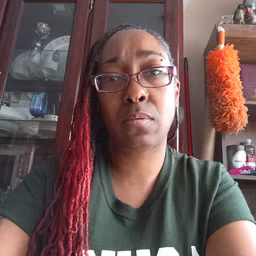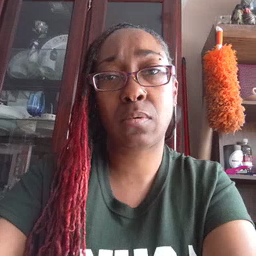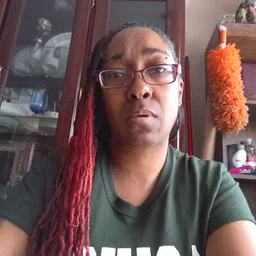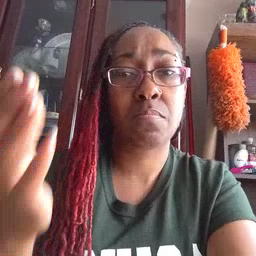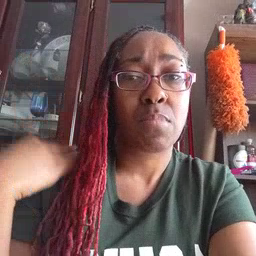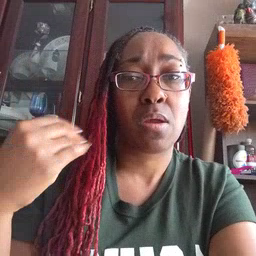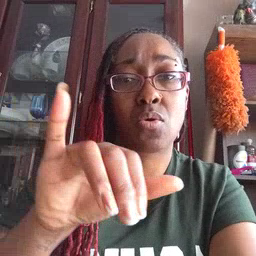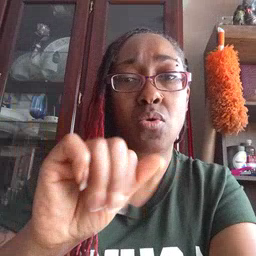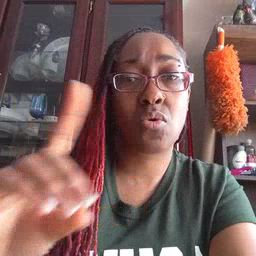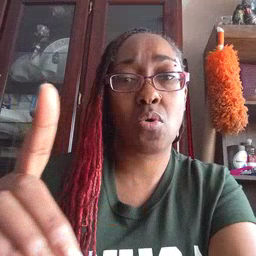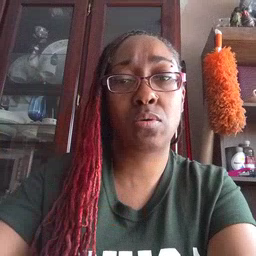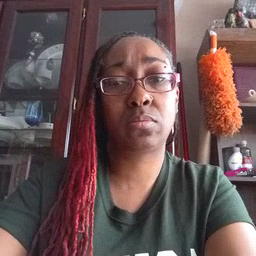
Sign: backyard